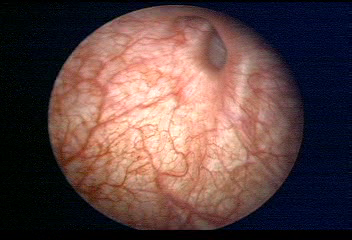
Modality: WLC
Class: Normal mucosa
Bladder cancer association: No